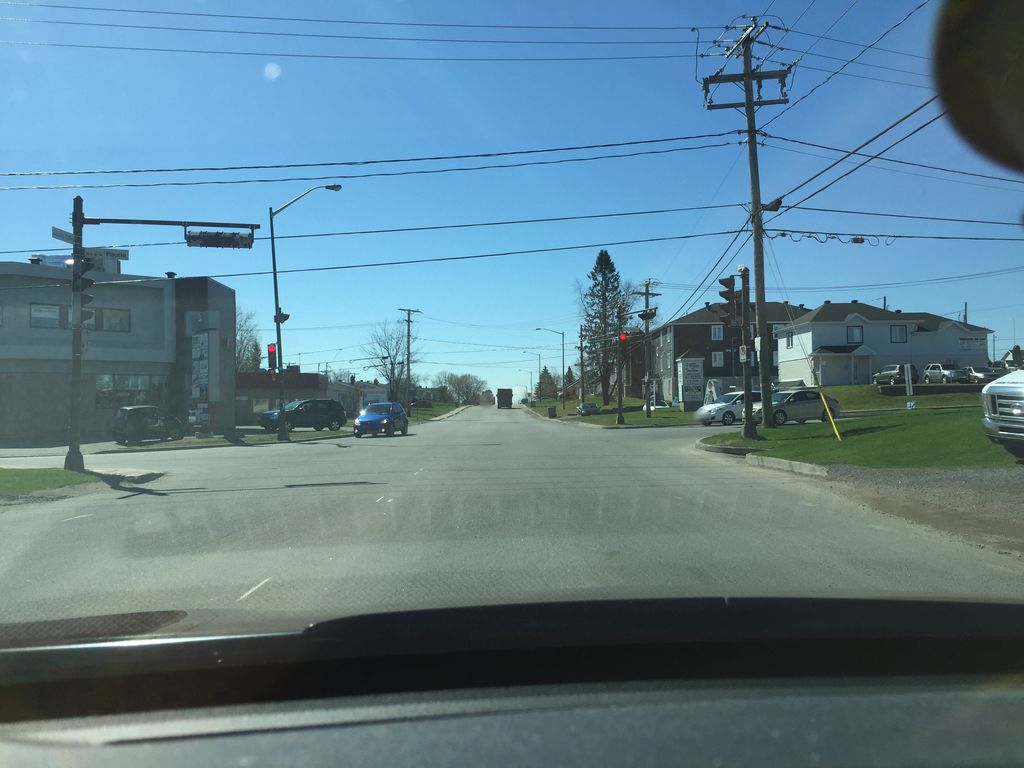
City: quebec_city